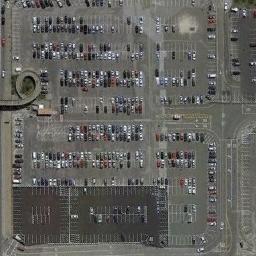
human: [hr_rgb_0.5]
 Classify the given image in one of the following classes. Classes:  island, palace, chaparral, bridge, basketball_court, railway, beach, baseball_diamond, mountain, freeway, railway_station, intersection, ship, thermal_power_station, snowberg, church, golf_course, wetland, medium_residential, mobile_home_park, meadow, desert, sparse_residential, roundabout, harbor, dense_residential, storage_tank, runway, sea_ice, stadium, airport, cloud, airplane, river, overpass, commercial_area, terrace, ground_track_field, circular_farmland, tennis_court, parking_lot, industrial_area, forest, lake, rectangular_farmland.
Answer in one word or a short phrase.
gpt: parking_lot